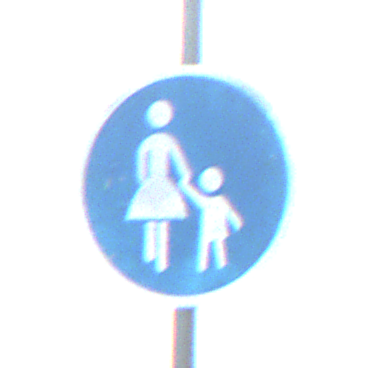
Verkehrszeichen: Gehweg
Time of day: SunriseSunset
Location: Outdoor (RoadRail)
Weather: PartlyCloudy
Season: NotSpecified
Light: Natural